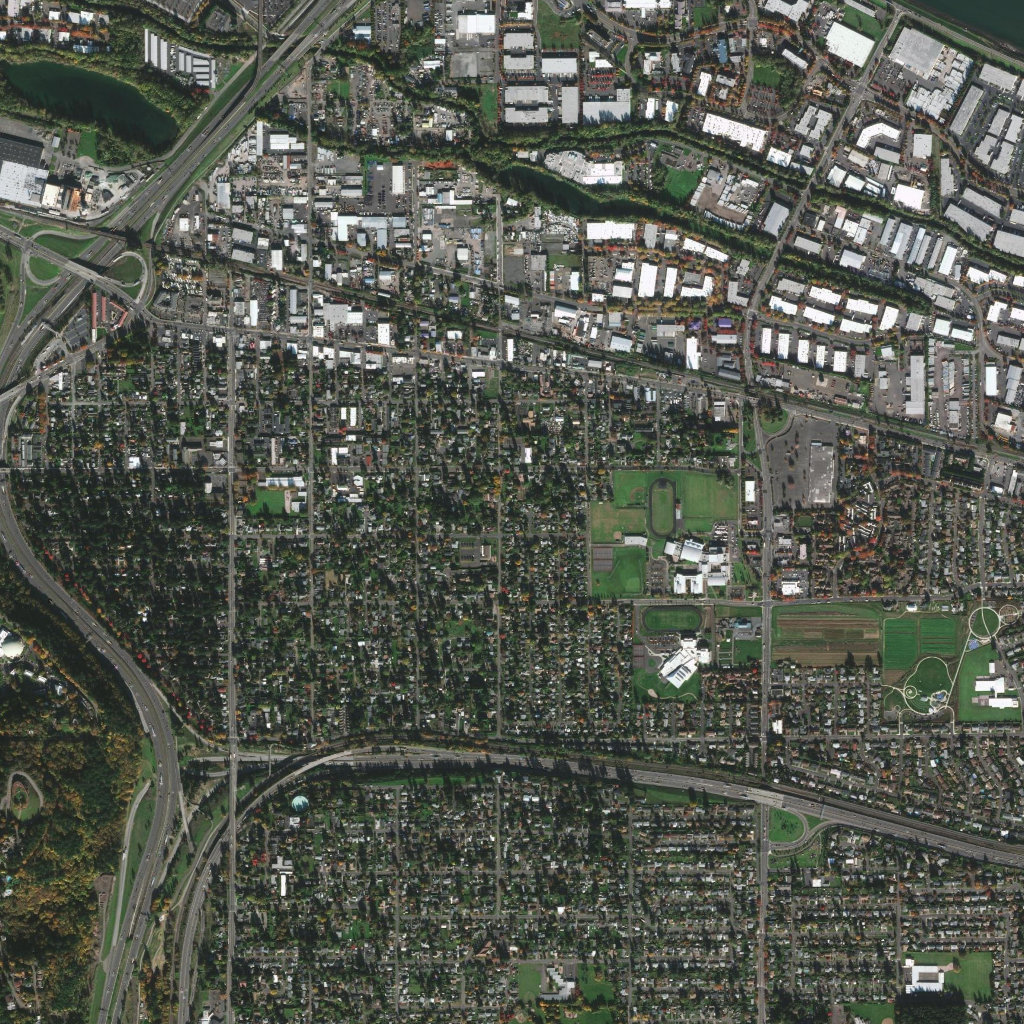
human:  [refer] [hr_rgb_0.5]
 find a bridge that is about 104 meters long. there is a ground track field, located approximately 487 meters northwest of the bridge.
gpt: <box>[[72, 76, 76, 78, 0]]</box>

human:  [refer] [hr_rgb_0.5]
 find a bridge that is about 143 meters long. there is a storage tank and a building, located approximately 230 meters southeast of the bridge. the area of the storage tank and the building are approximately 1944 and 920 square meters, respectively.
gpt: <box>[[22, 72, 23, 77, 0]]</box>

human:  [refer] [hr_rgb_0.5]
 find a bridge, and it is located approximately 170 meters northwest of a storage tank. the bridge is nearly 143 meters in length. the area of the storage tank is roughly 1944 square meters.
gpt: <box>[[22, 72, 23, 77, 0]]</box>